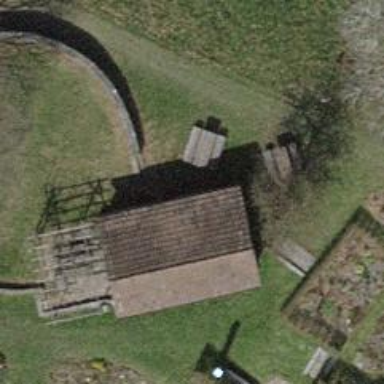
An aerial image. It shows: Bench.